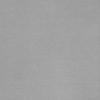
Label: dusty